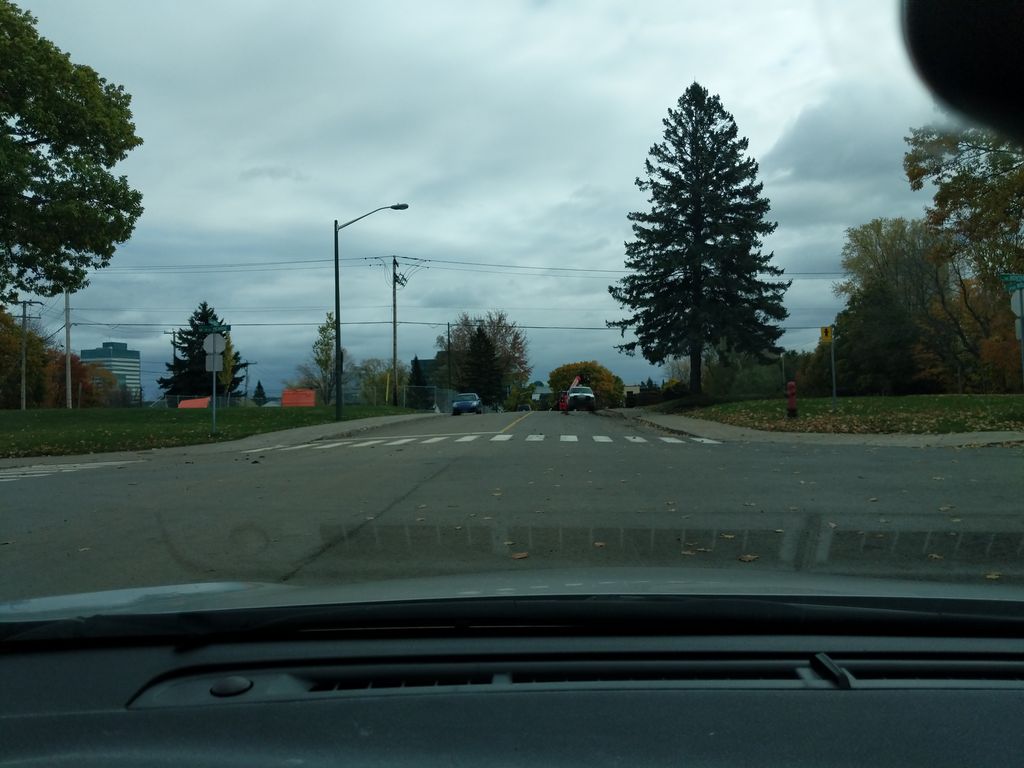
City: quebec_city